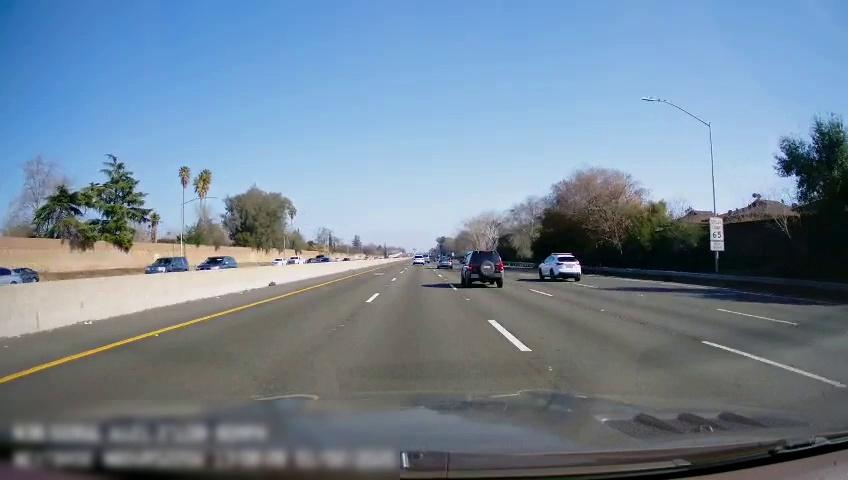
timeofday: Day
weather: Sunny
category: Drivable Space
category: Vehicles | Car
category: Vehicles | SUV
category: Vehicles | SUV
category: Vehicles | Car
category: Vehicles | Car
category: Vehicles | SUV
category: Vehicles | Bus
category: Vehicles | Car
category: Vehicles | Truck
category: Vehicles | SUV
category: Vehicles | Car
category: Vehicles | SUV
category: Lanes | Current Lane
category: Lanes | Alternate Lane
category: Lanes | Alternate Lane
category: Lanes | Alternate Lane
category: Lanes | Alternate Lane
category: Lanes | Alternate Lane